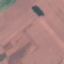
Land use / land cover: AnnualCrop